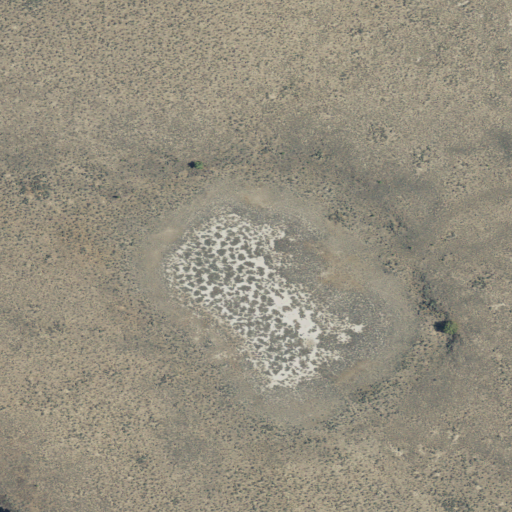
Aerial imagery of plain(s) in Oregon named Hat Lake containing shrub and woody wetlands